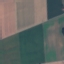
Land use / land cover class: AnnualCrop